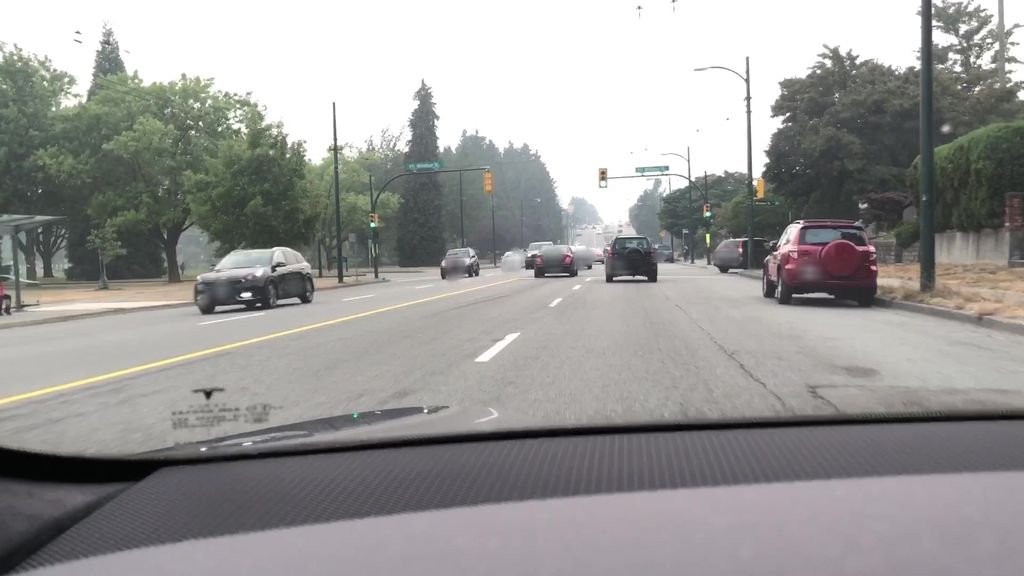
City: vancouver